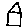
Label: house